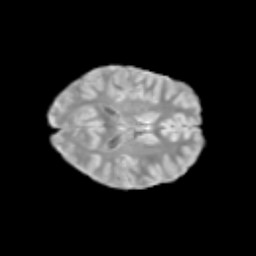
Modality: T2w
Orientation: axial
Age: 11
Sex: female
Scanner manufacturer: siemens
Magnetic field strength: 3 T
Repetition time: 3.8 s
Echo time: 0.07 s